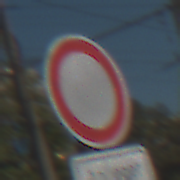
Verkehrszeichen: VerbotFahrzeugeAllerArt
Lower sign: PersonengruppenFrei1
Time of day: Midday
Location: Outdoor (Urban)
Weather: Clear
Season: NotSpecified
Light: Natural